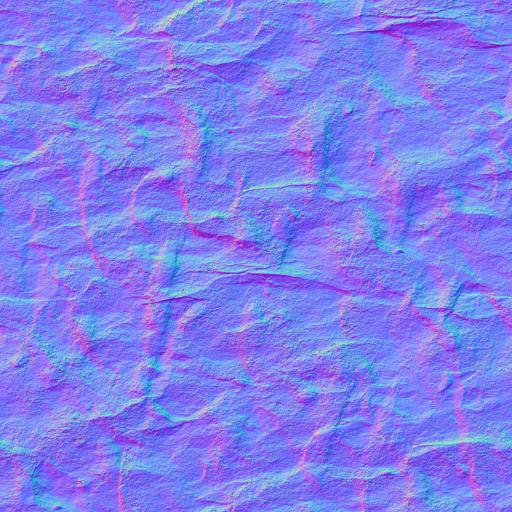
cliff rock